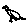
Label: bird